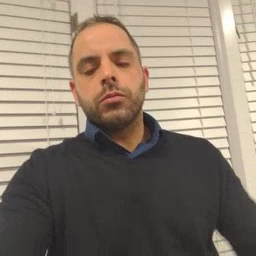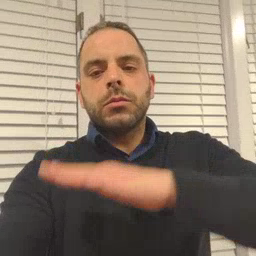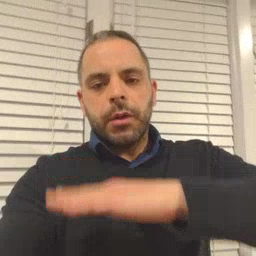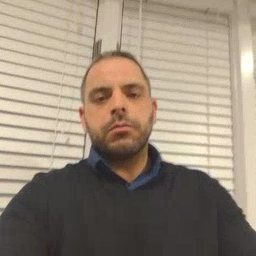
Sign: table